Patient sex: F
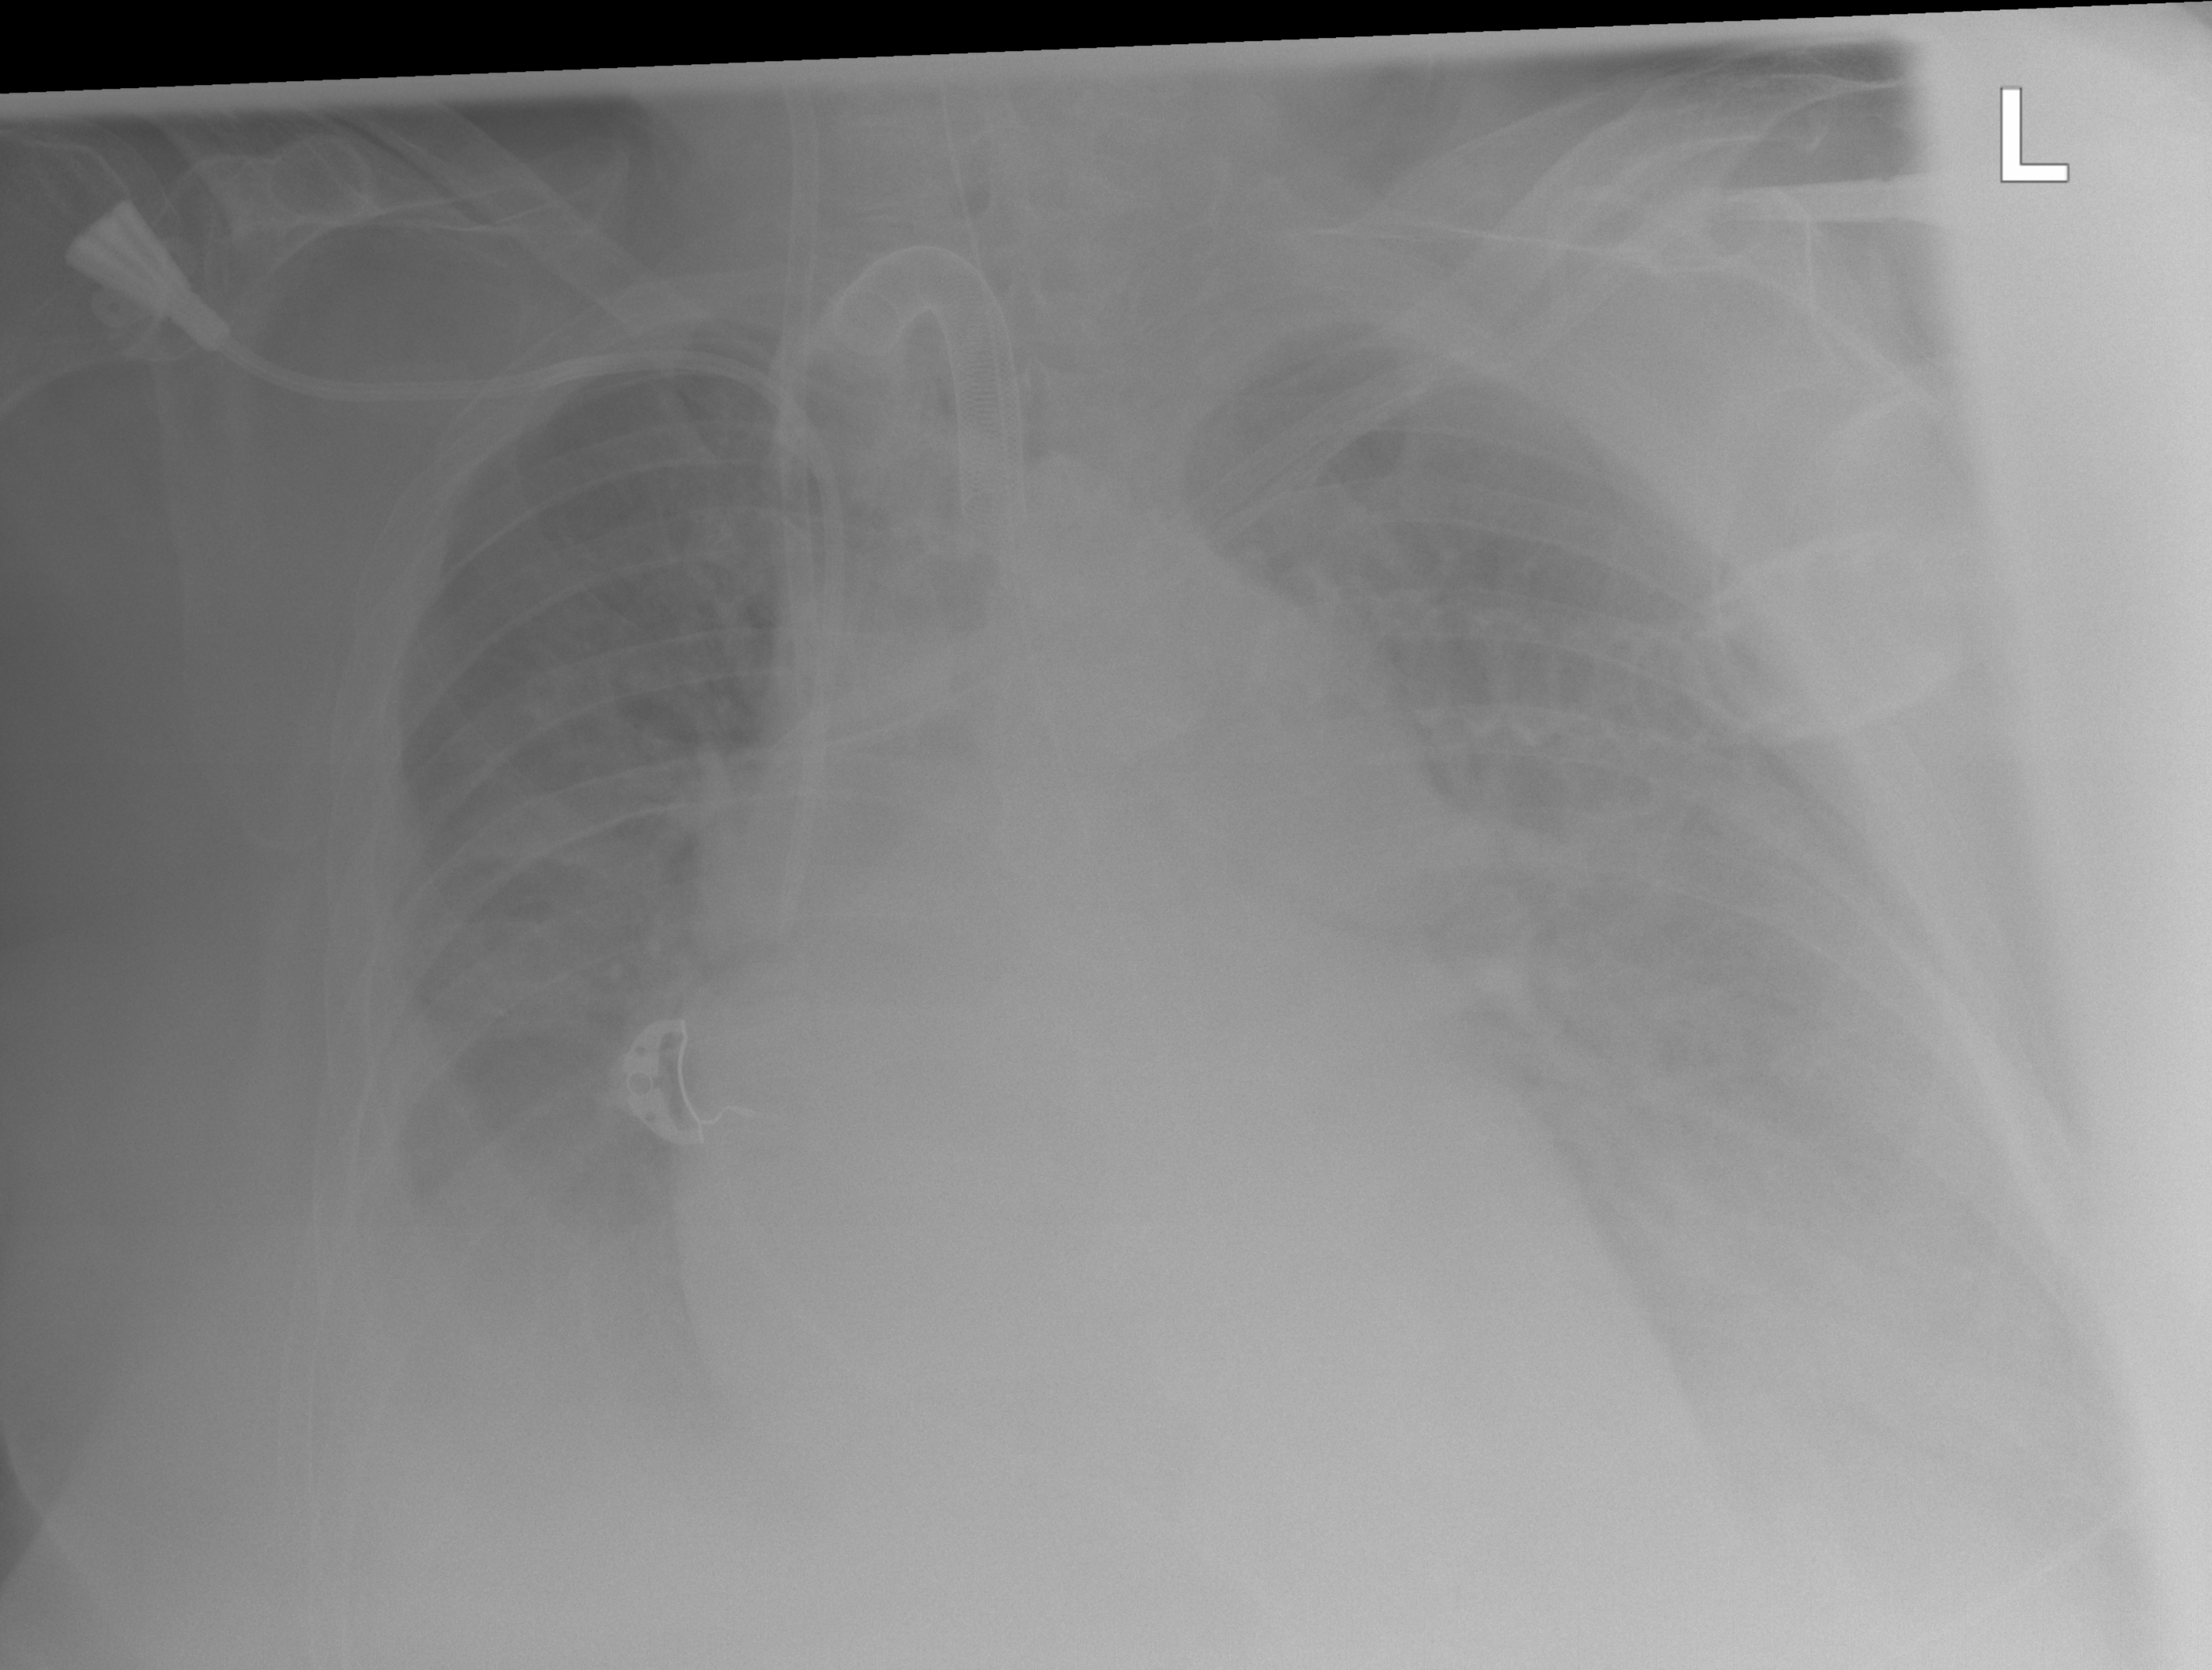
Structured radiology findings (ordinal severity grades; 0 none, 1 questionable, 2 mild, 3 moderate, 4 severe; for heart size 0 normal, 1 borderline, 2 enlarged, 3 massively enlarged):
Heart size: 2
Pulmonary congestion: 0
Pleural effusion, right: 2
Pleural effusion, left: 2
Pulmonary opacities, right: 2
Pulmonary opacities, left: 2
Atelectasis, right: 2
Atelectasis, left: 2